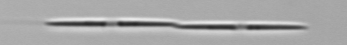
Label: Pseudo-nitzschia